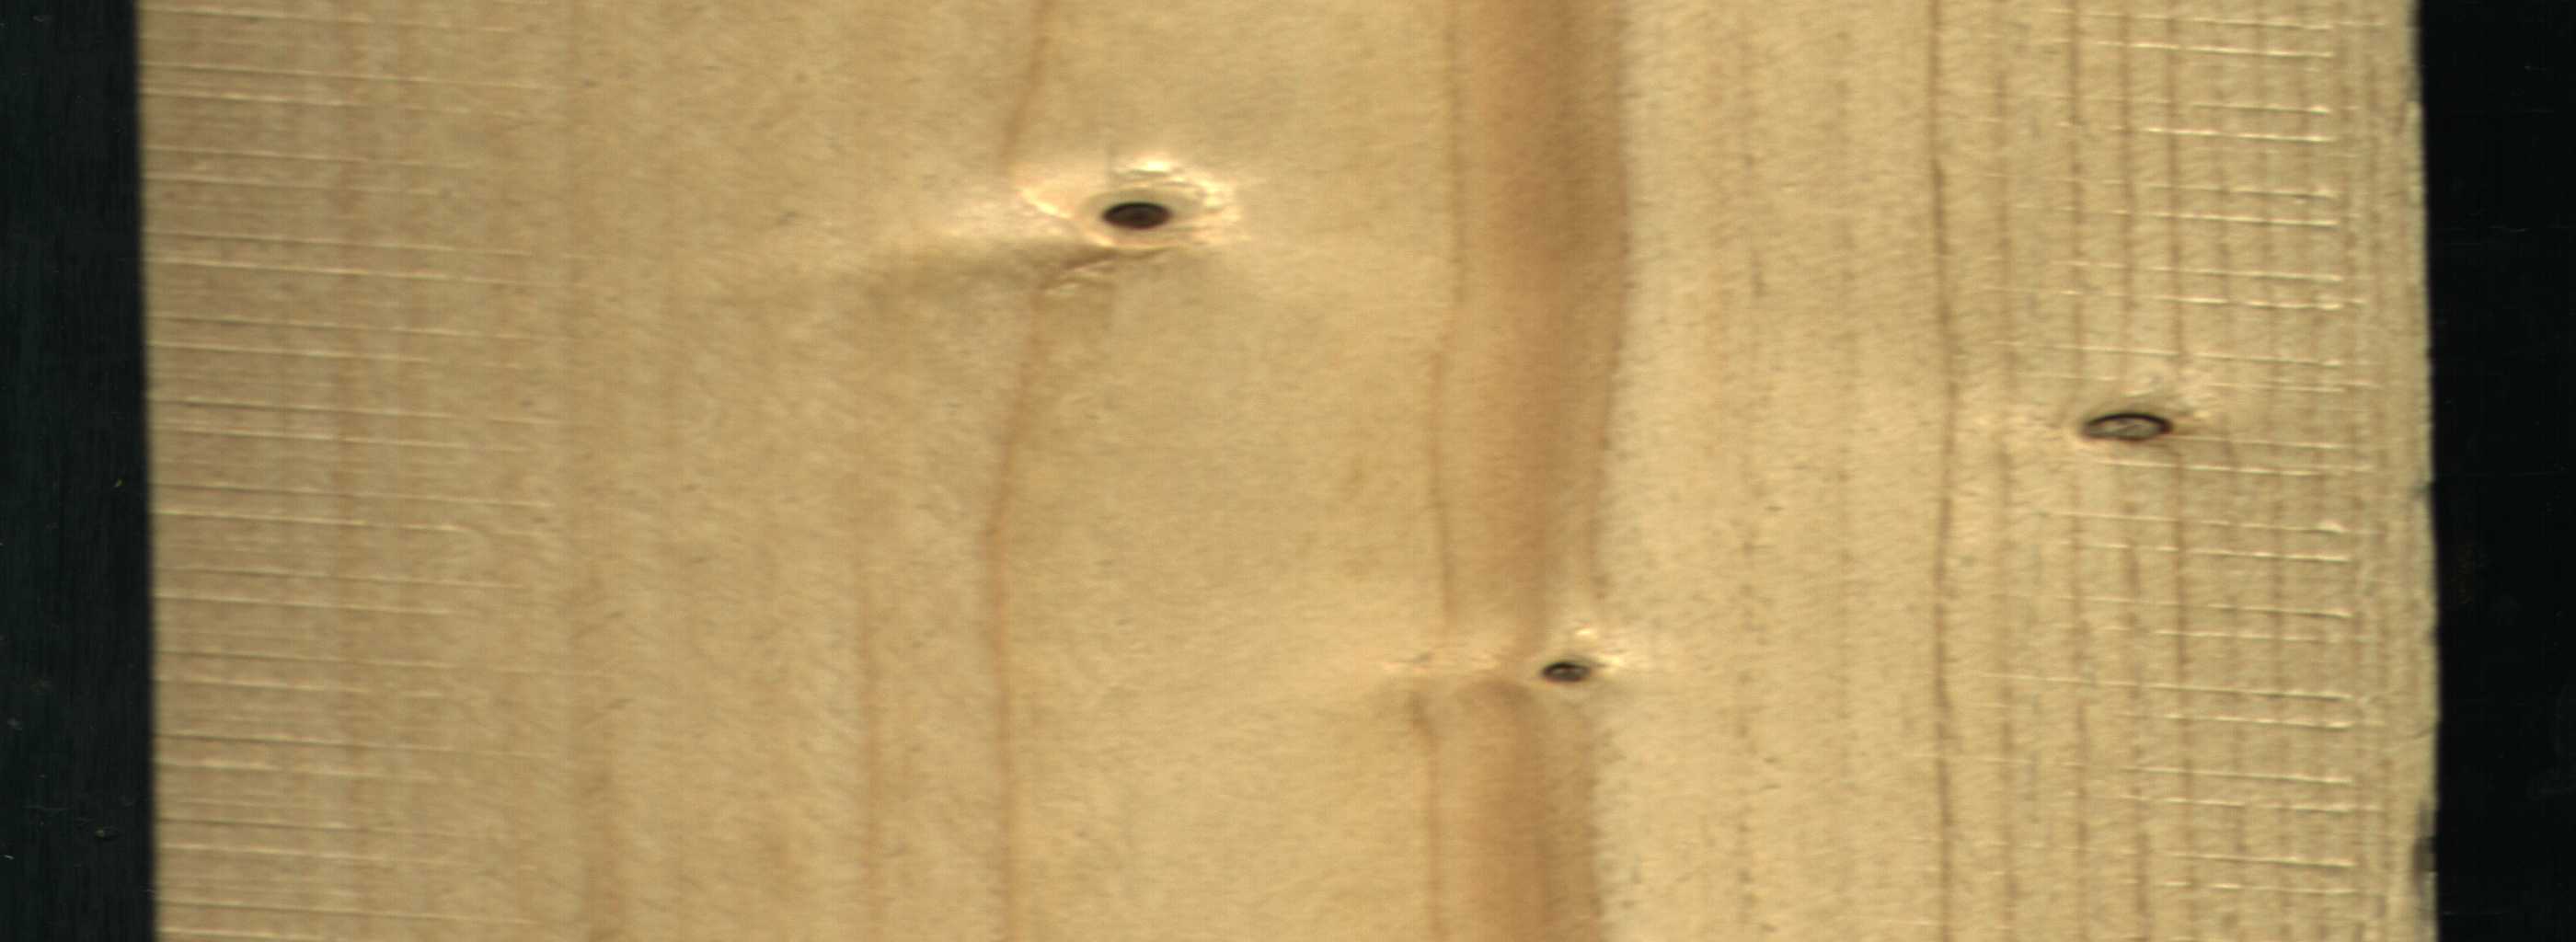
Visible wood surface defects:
Dead_Knot
Dead_Knot
Dead_Knot